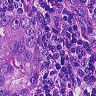
Metastatic tissue present: yes